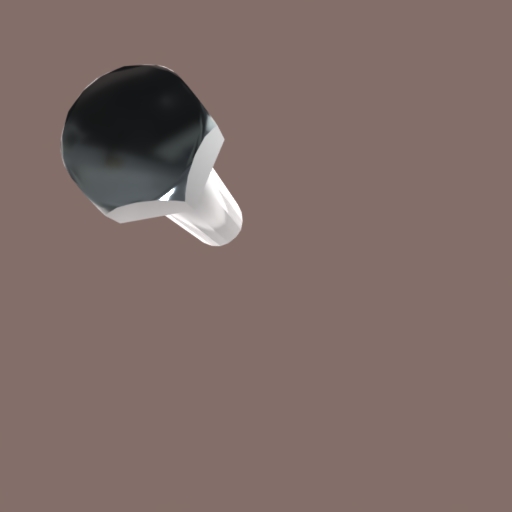
Label: bolt